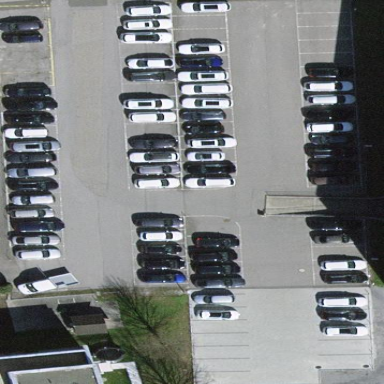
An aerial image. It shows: Parking available on the street side.